Platform: macOS
Application: Arc Browser
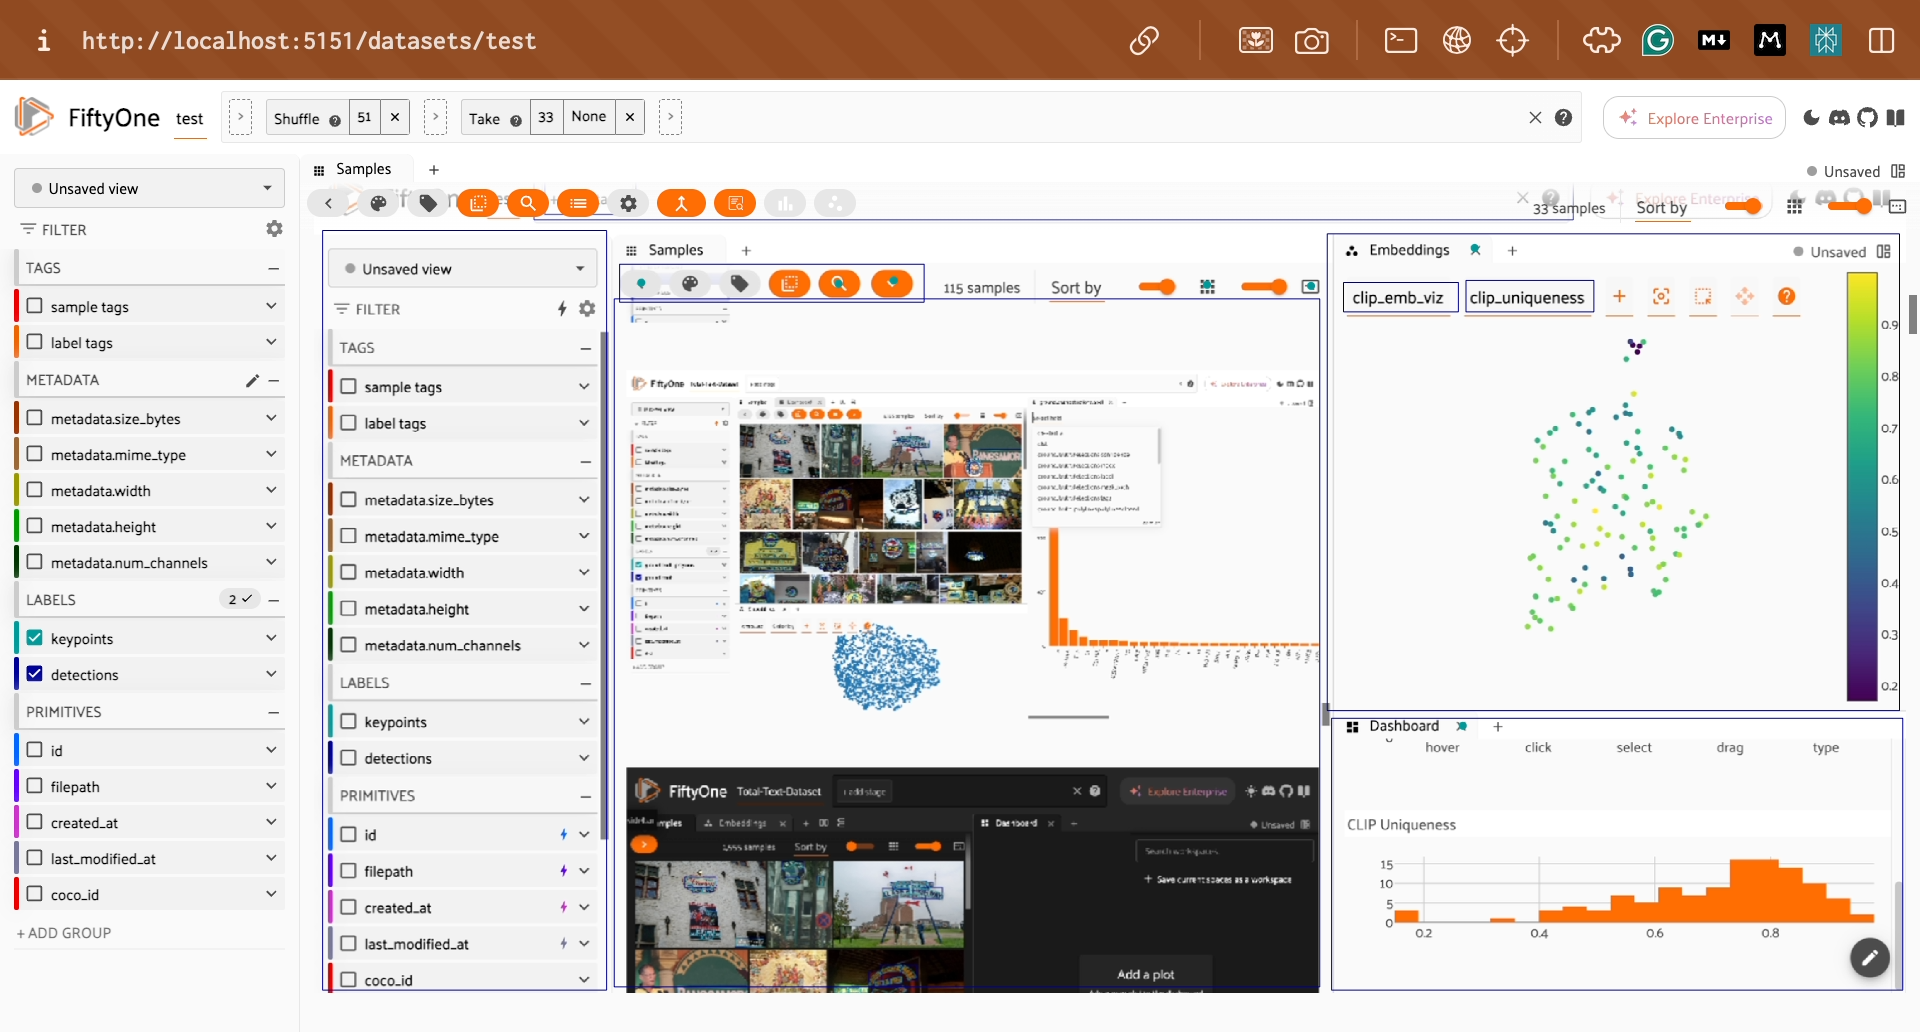
task_description: Hide the sidebar
action_type: click
element_info: Icon
steps_since_start: 1